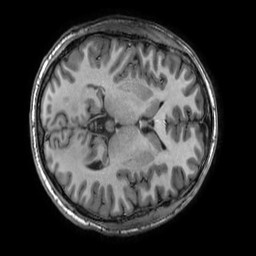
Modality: T1w
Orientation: axial
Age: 32
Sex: male
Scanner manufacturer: ge
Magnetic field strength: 3 T
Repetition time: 0.008776 s
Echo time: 0.003788 s